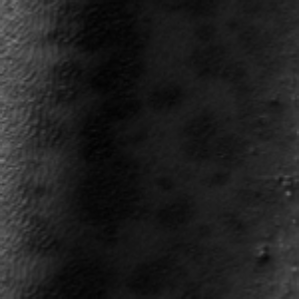
Label: frost